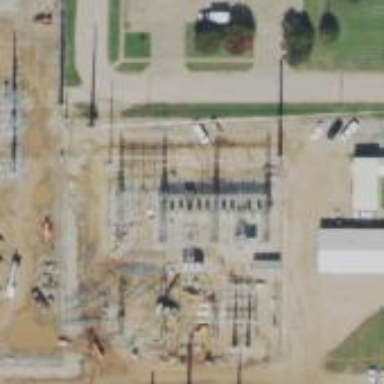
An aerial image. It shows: Power substation.